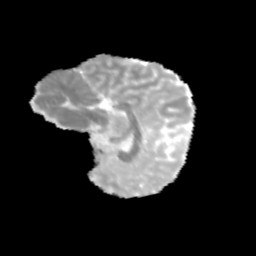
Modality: MD
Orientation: sagittal
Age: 10
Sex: female
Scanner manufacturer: siemens
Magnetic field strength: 3 T
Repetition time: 3.8 s
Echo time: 0.07 s